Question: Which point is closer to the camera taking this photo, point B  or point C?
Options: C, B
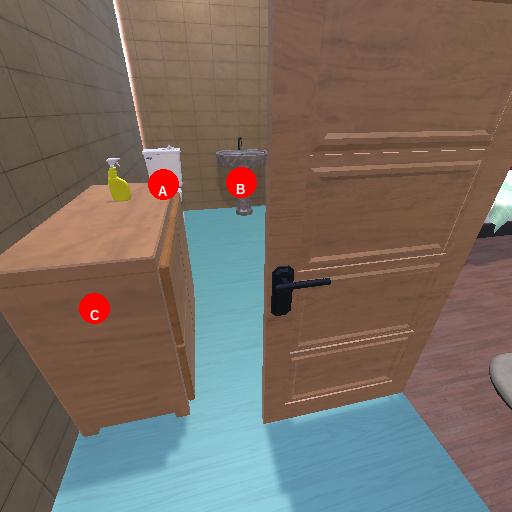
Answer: C